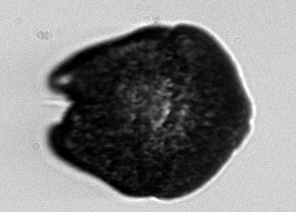
Label: Akashiwo